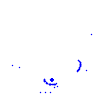
Particle: proton